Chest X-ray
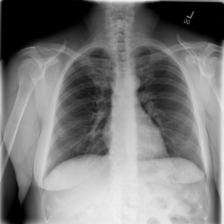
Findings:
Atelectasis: negative
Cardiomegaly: negative
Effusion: negative
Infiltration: positive
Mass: negative
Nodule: negative
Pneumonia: negative
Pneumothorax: negative
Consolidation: negative
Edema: negative
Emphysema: negative
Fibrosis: negative
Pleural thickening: negative
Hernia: negative